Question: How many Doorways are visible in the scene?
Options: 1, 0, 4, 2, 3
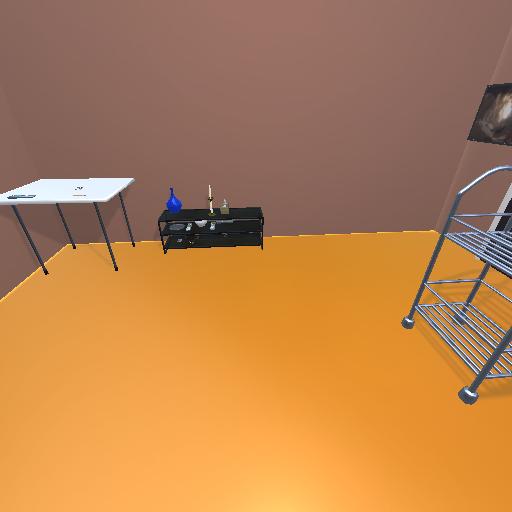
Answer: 1